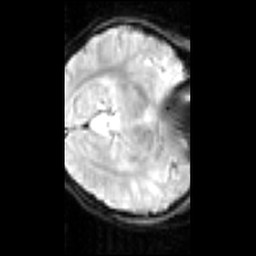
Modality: inplaneT2
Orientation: axial
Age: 18
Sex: female